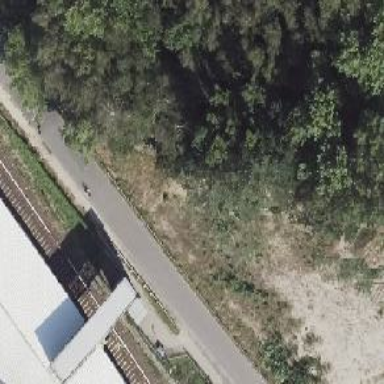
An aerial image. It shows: Service road with asphalt surface. This road also serves as bicycle path.